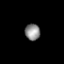
Tissue: prostate
Cell type: Fibroblasts
Senescence score: 0.7773
Nuclear area (px): 246
Mean DAPI intensity: 138.797